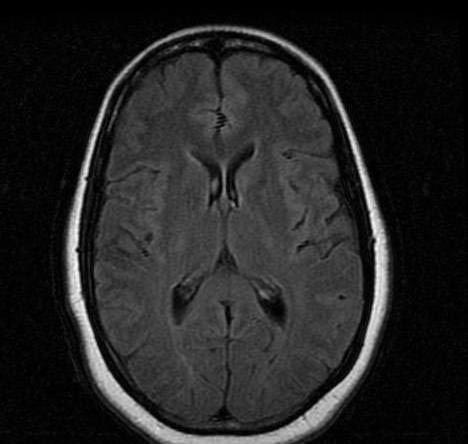
Label: notumor